Question: I want define a macro for unifying all fonts in my app:
'''
#define EXO_REGULAR_FONT(size) [UIFont fontWithName:@"Exo-Regular" size:size]
'''
and than using this macro like this:
'''
myLabel.font = EXO_REGULAR_FONT(15);
'''
But the compiler give me this error:

(there is an arrow under 15).
Any ideas to resolve ? Thanks
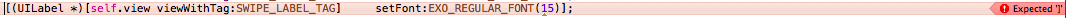
Answer: Change the name of your parameter:
'''
#define EXO_REGULAR_FONT(theFontSize) [UIFont fontWithName:@"Exo-Regular" size:theFontSize]
'''
From <URL>:
> When the macro is expanded, each use of a parameter in its body is replaced by the tokens of the corresponding argument
So when your macro is expanded, it inserts this in your code, hence the compilation error:
'''
[UIFont fontWithName:@"Exo-Regular" 15:15]
'''